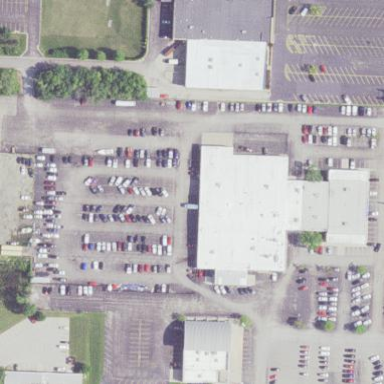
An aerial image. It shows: Commercial building.